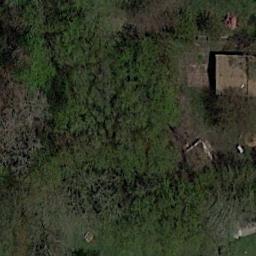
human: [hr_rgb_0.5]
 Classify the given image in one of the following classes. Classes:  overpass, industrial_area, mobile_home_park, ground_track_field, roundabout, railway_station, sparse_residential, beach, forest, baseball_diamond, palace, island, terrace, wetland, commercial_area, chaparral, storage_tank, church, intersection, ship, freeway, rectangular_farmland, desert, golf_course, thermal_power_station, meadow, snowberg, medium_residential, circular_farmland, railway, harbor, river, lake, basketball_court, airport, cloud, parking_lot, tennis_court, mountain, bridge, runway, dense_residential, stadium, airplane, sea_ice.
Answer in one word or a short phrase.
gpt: forest